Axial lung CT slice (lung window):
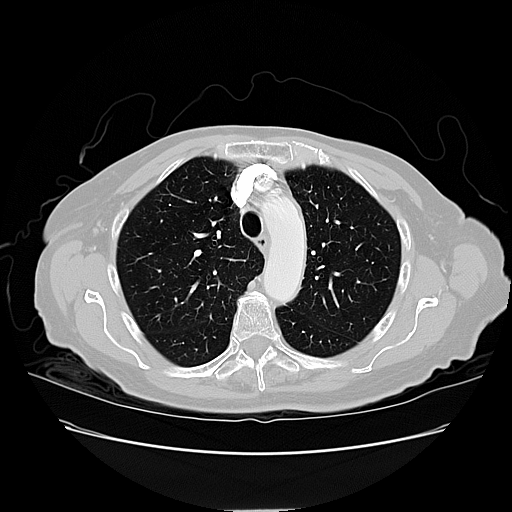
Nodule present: no